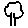
Label: tree